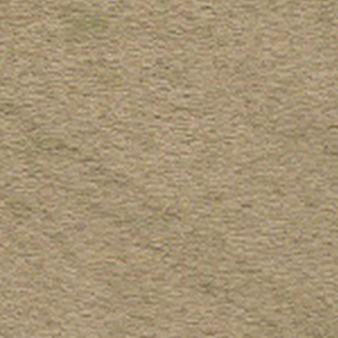
Label: other